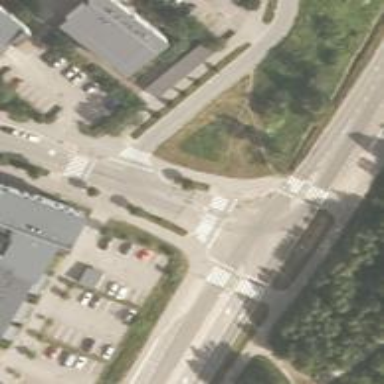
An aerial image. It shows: Road with "give way" sign.